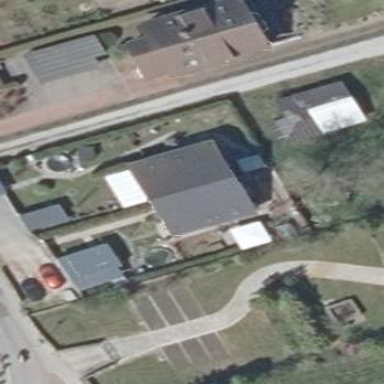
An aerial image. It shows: Semi-detached house.